Field crop: tomato
Growth stage: 2
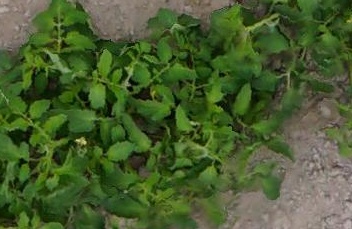
Species: tomato